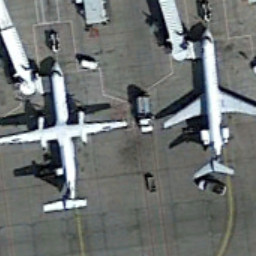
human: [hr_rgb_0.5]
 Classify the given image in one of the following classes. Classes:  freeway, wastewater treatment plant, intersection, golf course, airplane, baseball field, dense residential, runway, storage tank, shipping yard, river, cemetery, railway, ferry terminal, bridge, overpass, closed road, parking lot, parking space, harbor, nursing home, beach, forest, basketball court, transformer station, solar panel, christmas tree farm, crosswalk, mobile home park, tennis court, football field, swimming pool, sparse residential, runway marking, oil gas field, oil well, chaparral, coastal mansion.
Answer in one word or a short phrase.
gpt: airplane